The plot is a Morlet-wavelet scalogram of a rotor-rig vibration measurement. Diagnose the rotating machine from this image, choosing from: normal, misalignment, unbalance, looseness.
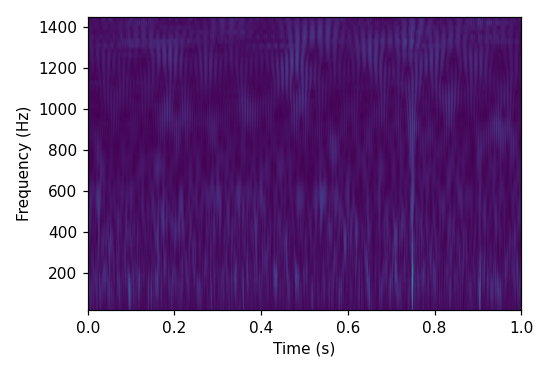
Answer: normal